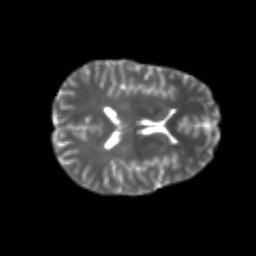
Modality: T2w
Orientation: axial
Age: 26
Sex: female
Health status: healthy
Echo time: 0.074 s